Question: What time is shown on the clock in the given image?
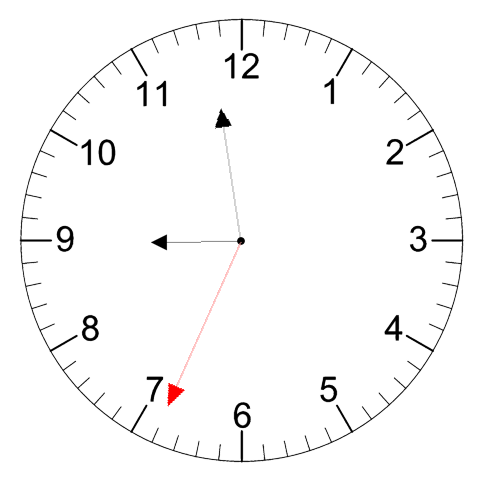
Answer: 08:58:34